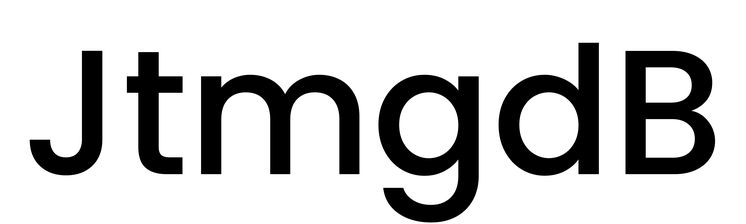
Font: Poppins-Medium